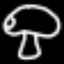
Label: mushroom